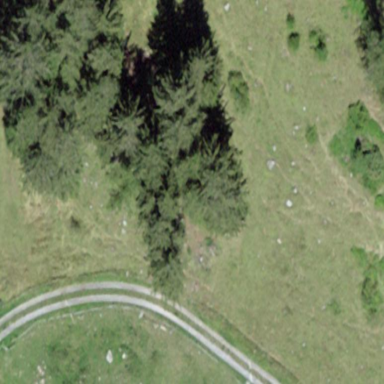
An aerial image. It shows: Forest area.